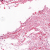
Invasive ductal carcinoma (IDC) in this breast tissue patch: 0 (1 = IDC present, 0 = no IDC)